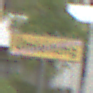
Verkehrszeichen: EndeDerUmleitungsankuendigung
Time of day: Midday
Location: Outdoor (Urban)
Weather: Overcast
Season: NotSpecified
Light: Natural